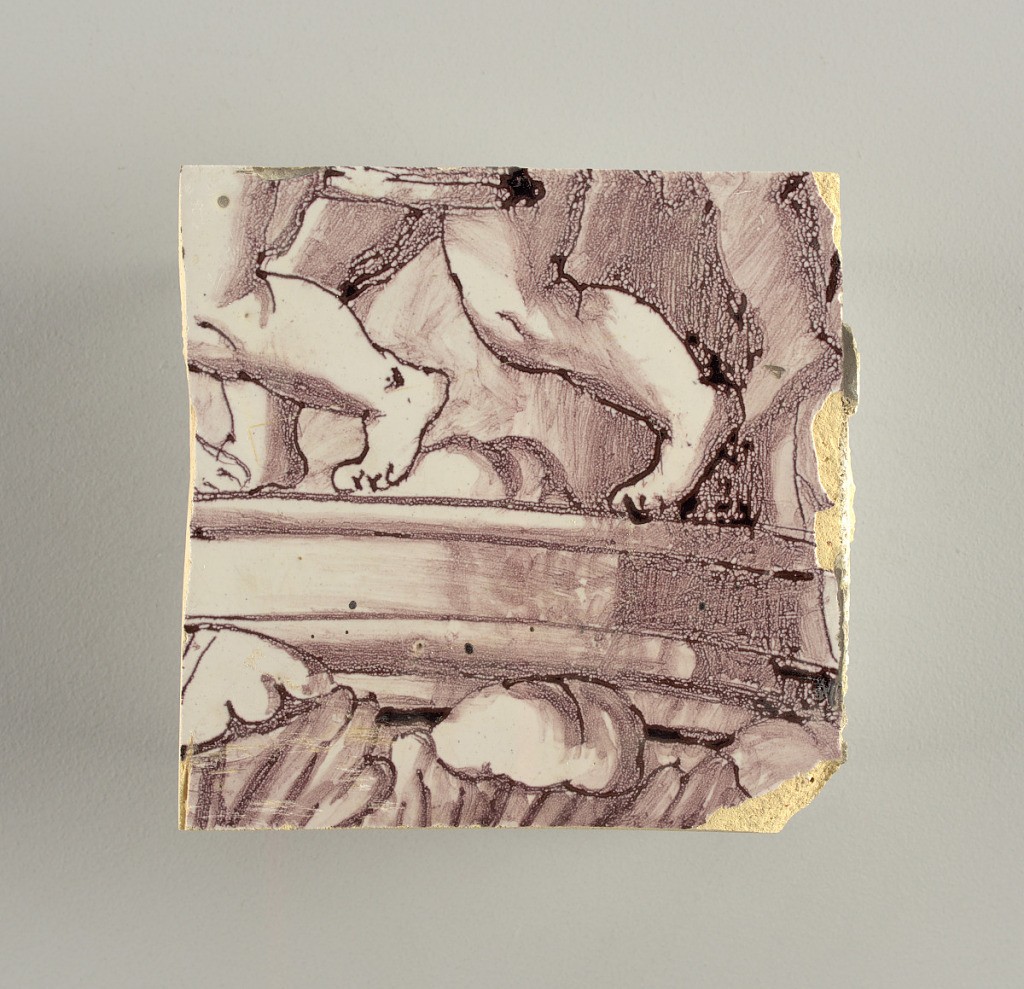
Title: Wall facing
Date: ca. 1725
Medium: Tin-glazed earthenware, underglaze
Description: Horizontal rectangle.  Thirty-seven tiles wide and twenty-one high with opening for door or window nineteen and one-half tiles high and twelve wide.  To left and right of opening, centered canopy above. Left, woman representing Hope, right, a sculputure urn.  Centered above opening, a mascaron.  Arabesque design of foliage.